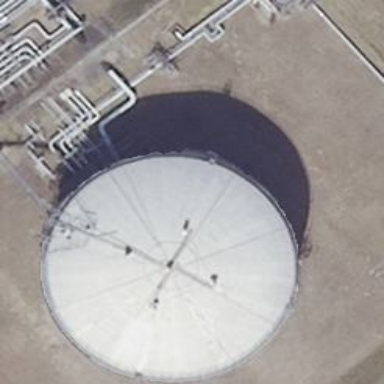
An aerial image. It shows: Storage tank that is man-made.